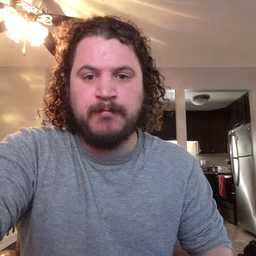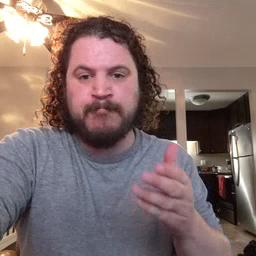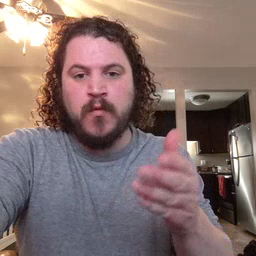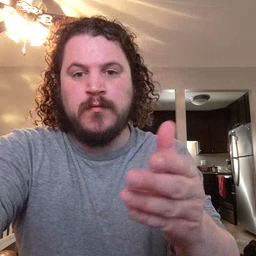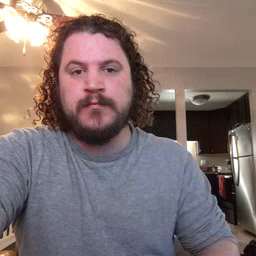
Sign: boat